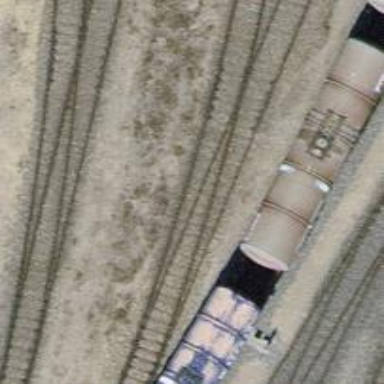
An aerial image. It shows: Single-track railway spur.